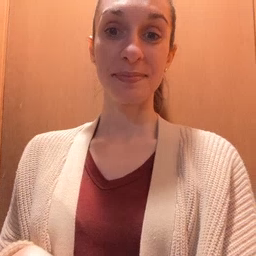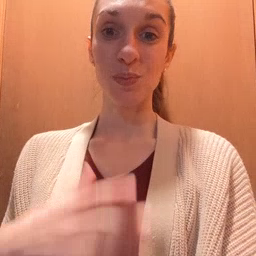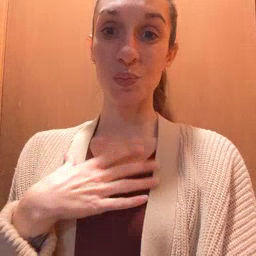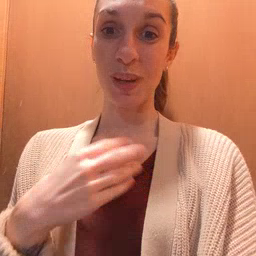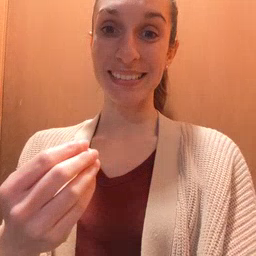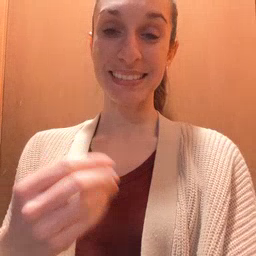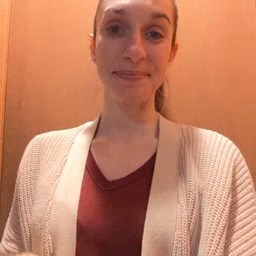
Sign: white